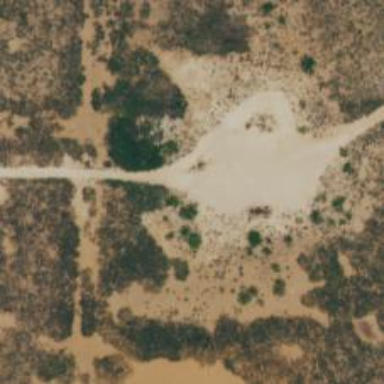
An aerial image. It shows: Natural area covered with sand.